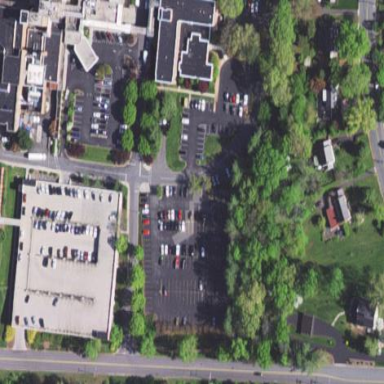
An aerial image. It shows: Parking area with surface.